Question: Count the number of objects in the diagram.
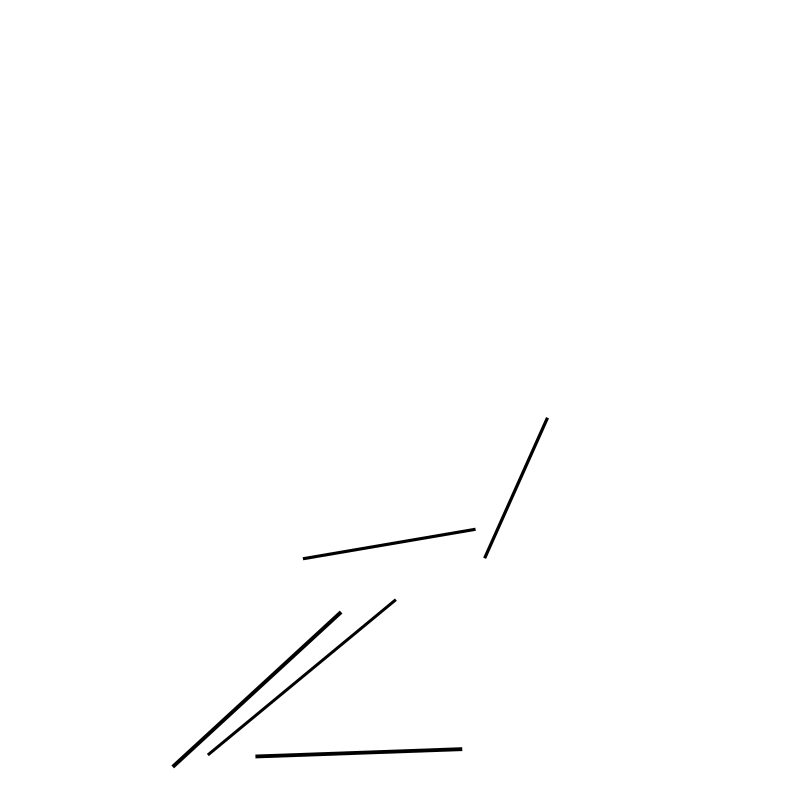
Answer: 5